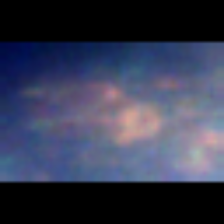
Taxon: Unknown_full_image
Group: Unknown